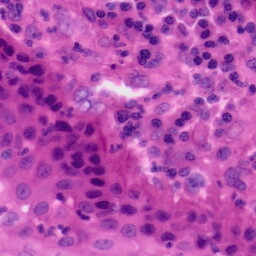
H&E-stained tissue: Tonsil